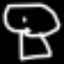
Label: mushroom